Question: My app stores current login user id to NSUserDefaults, and in a '- (UITableViewCell *)tableView:(UITableView *)tableView cellForRowAtIndexPath:(NSIndexPath *)indexPath' method I have to bind this id to every custom cell. I use 'Instruments' to do analysis and find it cost too much time.
So, my question is: is there cross-viewController approach to cache it after the first retrieve?
Here's the screenshot:

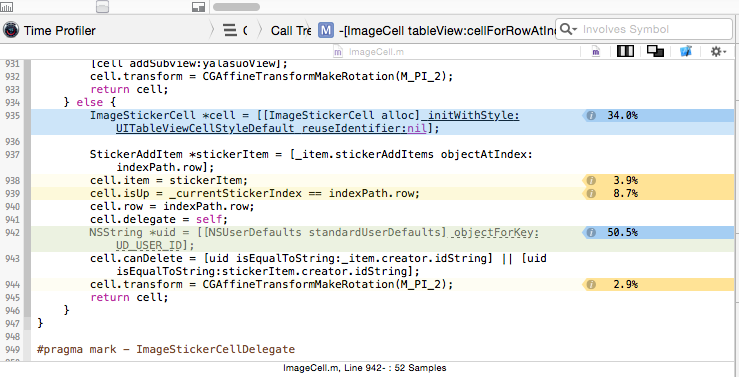
Answer: Just store your String 'uid' from 'NSUserDefaults' in 'viewDidLoad()', like
'''
-(void)viewDidLoad() {
....
uid = [[NSUserDefaults standardUserDefaults].objectforKey:UD_USER_ID]
'''
}
And the you can use 'uid' string in your 'cellForRowAtIndexpath' Method. It will not going to get fresh value for 'UD_USER_ID' from 'NSUserDefaults' as many time this method calls.